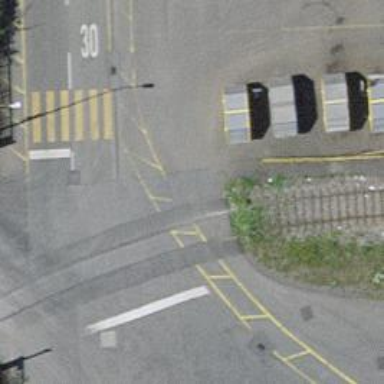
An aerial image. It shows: Railway crossing.